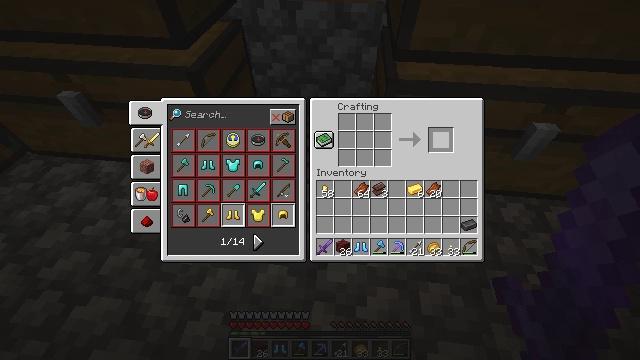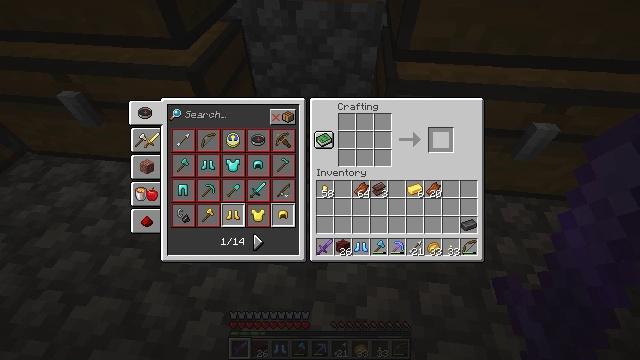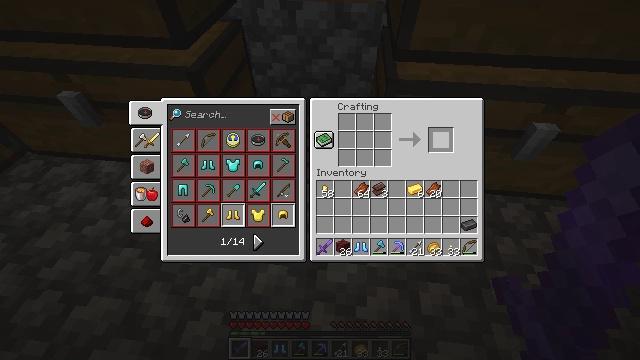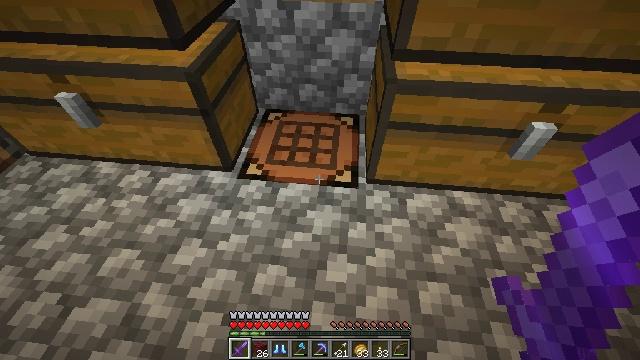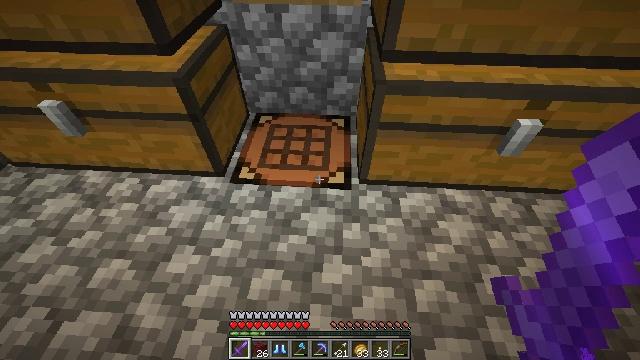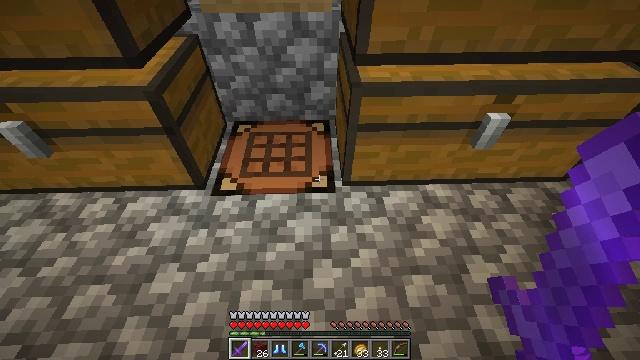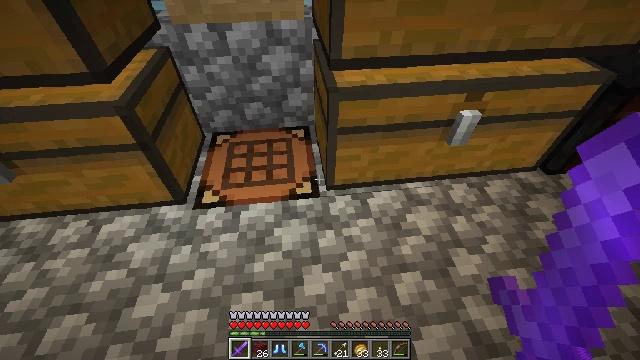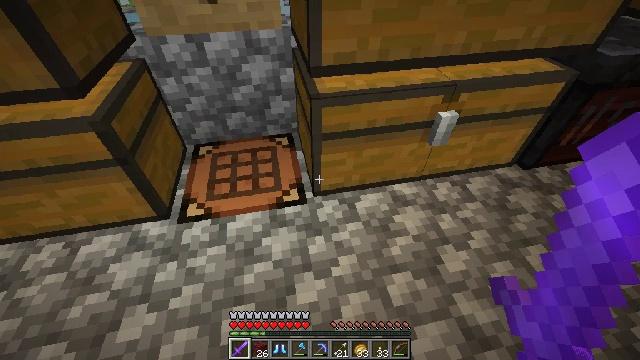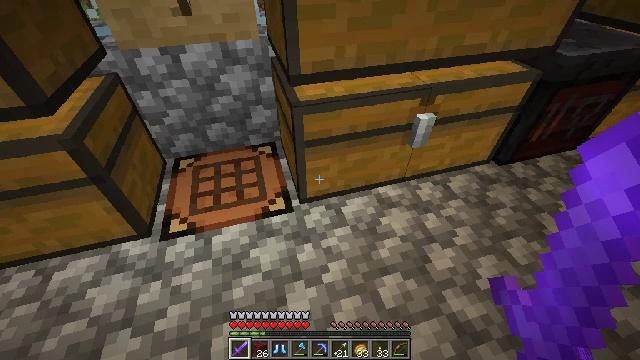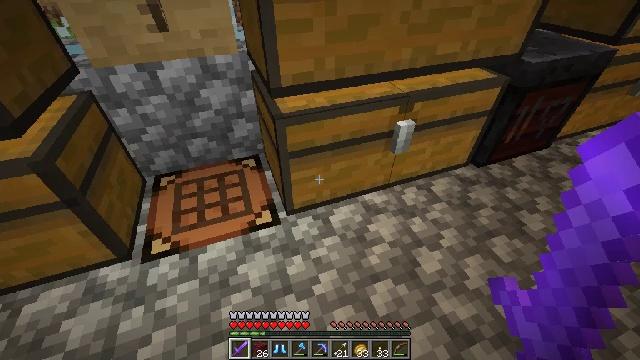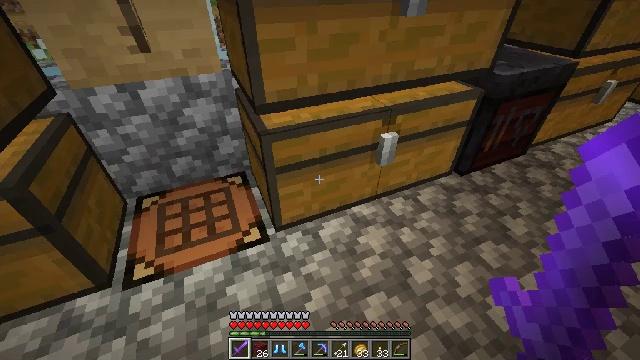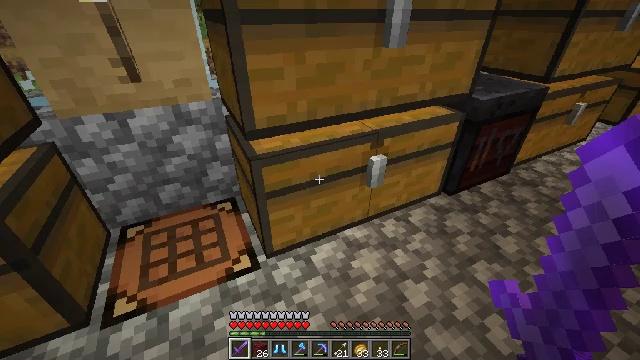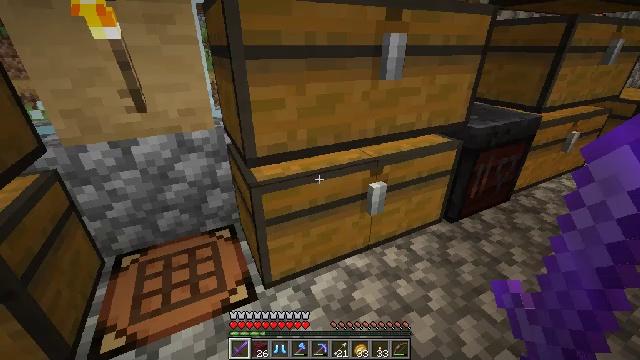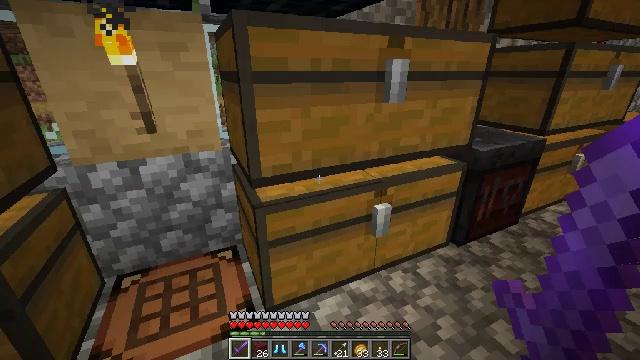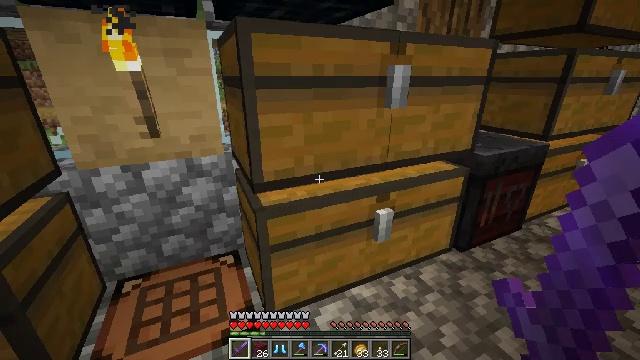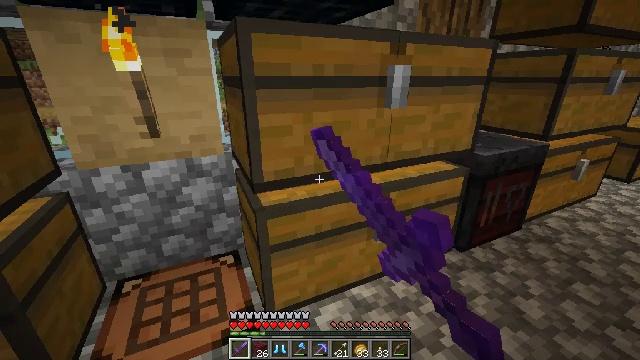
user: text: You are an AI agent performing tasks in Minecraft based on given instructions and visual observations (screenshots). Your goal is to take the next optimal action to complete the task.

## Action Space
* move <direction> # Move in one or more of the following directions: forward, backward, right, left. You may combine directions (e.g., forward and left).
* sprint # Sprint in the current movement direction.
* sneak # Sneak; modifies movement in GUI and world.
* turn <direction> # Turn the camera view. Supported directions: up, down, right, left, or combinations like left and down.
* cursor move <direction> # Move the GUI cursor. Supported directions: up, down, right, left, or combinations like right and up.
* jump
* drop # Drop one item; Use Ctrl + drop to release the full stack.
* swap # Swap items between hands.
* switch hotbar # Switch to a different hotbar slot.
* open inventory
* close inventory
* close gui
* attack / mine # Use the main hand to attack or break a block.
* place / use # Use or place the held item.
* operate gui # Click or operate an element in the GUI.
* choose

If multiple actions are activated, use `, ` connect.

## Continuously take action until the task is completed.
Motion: motion action
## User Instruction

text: Make netherite boots by combining netherite and diamond boots.
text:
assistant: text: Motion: sneak, open gui
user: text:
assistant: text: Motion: sneak
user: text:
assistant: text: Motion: sneak
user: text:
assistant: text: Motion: turn right, close gui
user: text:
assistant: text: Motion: turn right and up, open inventory
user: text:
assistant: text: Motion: turn right and up, open inventory
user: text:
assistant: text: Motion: turn right and up
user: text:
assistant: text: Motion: turn right and up
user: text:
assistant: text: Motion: turn right and up
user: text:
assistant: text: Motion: turn right and up
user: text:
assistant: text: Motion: turn right and up
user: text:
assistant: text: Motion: turn up
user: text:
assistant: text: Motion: turn left and up
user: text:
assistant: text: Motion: turn up, use / place
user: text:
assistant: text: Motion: use / place
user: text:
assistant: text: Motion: use / place
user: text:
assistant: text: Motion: no_op
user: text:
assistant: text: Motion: no_op
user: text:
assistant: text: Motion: no_op
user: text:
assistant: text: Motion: no_op
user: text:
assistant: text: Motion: no_op
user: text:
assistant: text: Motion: no_op
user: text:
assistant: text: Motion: no_op
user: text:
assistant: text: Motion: no_op
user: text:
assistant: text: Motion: no_op
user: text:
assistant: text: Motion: close inventory
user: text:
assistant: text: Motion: close inventory
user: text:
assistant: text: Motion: close inventory
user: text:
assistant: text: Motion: no_op
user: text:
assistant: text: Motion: turn up